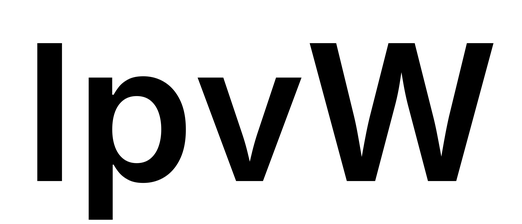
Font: Inter_SemiBold